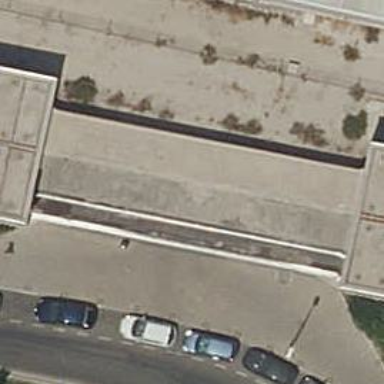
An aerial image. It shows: Subway entrance.